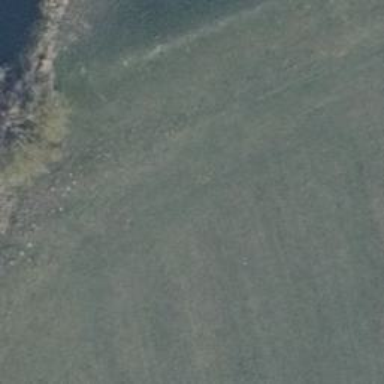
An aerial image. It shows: Grass track road with grade 5 tracktype.